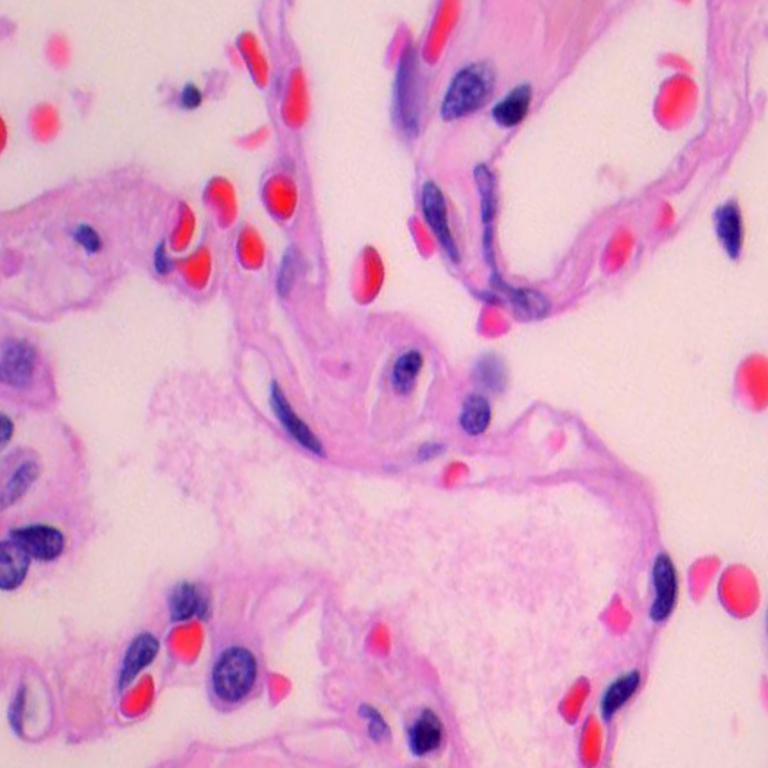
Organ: lung
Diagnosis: benign